Question: I am confused with the django-categories admin interface:
My code:
'''
# views.py
from django.db import models
from categories.models import CategoryBase
class Category(CategoryBase):
pass
class Article(models.Model):
title = models.CharField(max_length=120)
category = models.ForeignKey(Category)
# admin.py
from django.contrib import admin
from ktv.models import Article, Category
admin.site.register(Category)
admin.site.register(Article)
'''

My questions are:
1. Why am I seeing two categories group? Do I need all of them?
2. I have created some categories (don't remember through which group), they are visible from the top Categories->Categories group, but not from the bottom Ktv->Categorys, why?
3. Out of curiosity, why Categories then Categorys? Thanks!
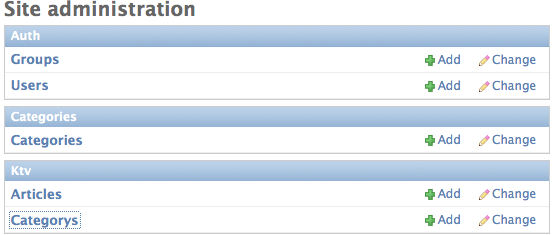
Answer: 1. django-categories is registering the first one in its admin.py, and you are registering the second one in your admin.py. You only need both if you are planning to use both the provided Category model and your own custom model derived from CategoryBase. If you just need the former, don't define your own Category model. If you just need the latter, install only the categories.editor app, not the categories app. (See the documentation.) In either case, I would rename your own Category to something else to avoid this confusion.
2. You're talking about two different models that happen to share the same name. They don't have anything to do with each other.
3. Because they defined a plural name and you didn't.